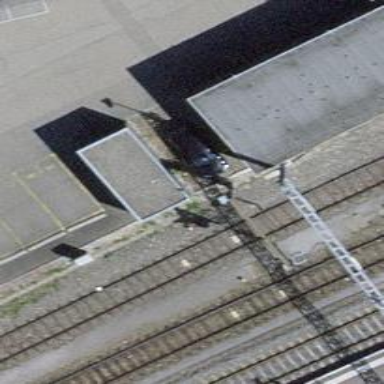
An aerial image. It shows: Railway signal.